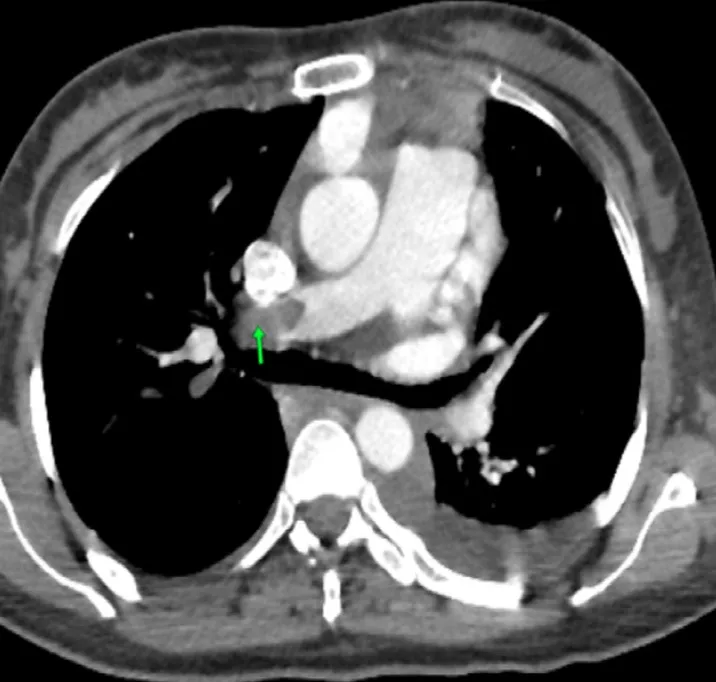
axial computed tomography pulmonary angiogram image showing pulmonary embolism of the right pulmonary artery.
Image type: radiology (ct)